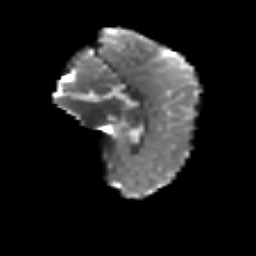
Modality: T2w
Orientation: sagittal
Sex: female
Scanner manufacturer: siemens
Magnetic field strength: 3 T
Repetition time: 5 s
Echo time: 0.071 s